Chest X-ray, PA view. Patient: 47 years old, sex F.
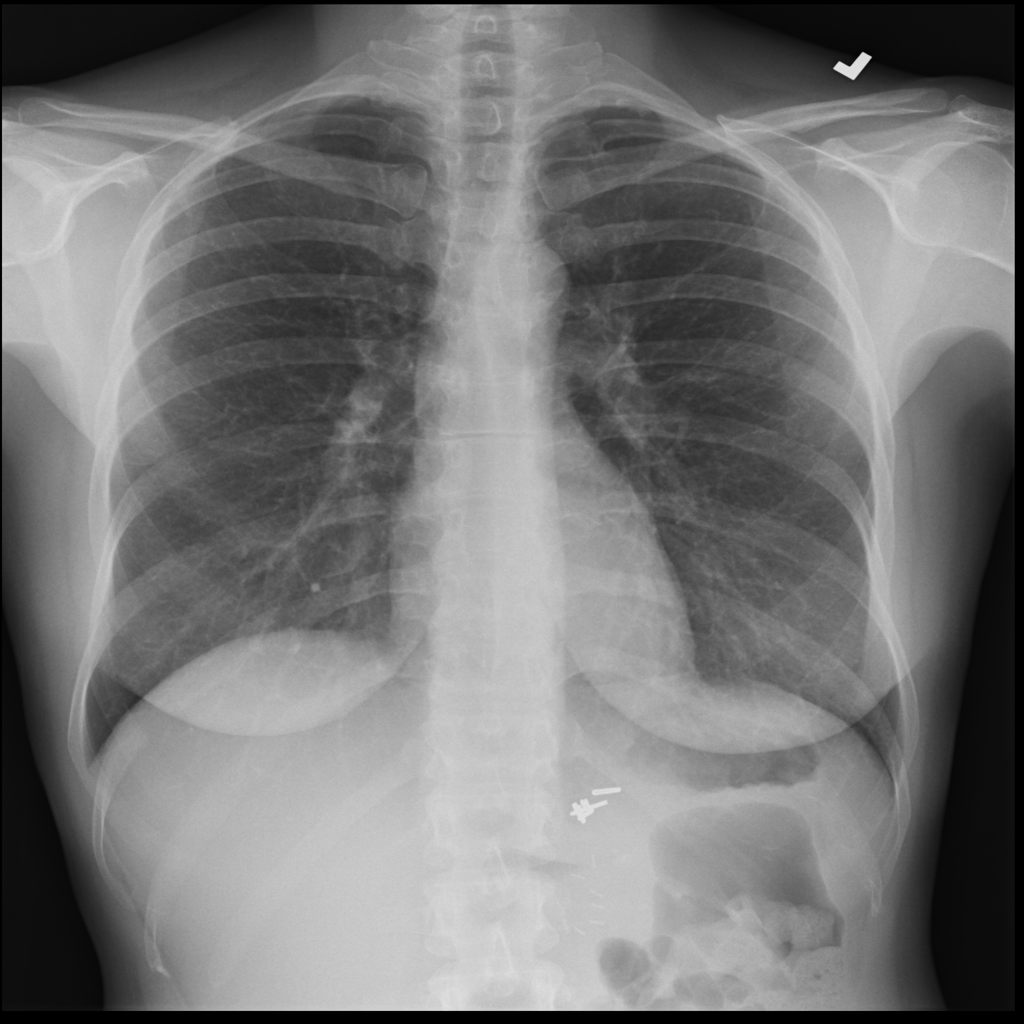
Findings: No Finding